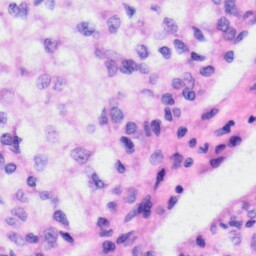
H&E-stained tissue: Liver